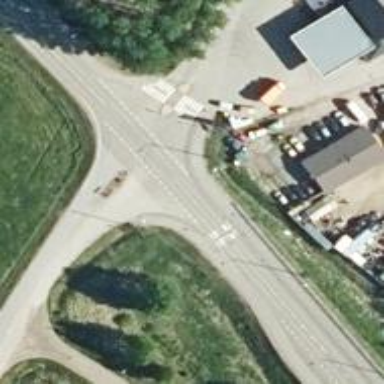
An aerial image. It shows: Marked asphalt cycleway crossing.